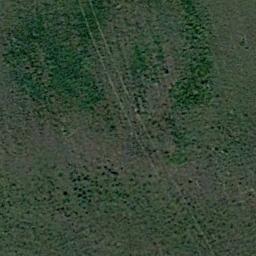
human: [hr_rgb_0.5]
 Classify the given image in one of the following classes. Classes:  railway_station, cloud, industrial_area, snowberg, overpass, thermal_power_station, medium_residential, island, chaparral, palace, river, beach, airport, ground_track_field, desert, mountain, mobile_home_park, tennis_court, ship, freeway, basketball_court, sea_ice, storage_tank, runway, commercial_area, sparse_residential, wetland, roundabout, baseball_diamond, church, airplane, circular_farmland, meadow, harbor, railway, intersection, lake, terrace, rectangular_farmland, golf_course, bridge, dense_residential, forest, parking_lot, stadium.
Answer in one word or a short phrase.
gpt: meadow